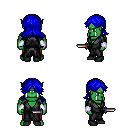
a pixel art fantasy rpg character, male body template, orc, green skin, gray robe, red pants, blue loose hair, white cloth bracers, black shoes, dagger, four views (front, back, left, right), 2x2 character sprite sheet, small pixel art, hard edges, no anti-aliasing